Interaction volume radius: 5 \u00c5
Interaction volume height: 40 \u00c5
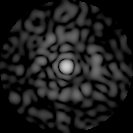
Disorder parameter: 0.8402